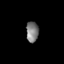
Tissue: prostate
Cell type: Endothelial cells
Senescence score: 0.6923
Nuclear area (px): 251
Mean DAPI intensity: 123.092